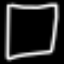
Label: square